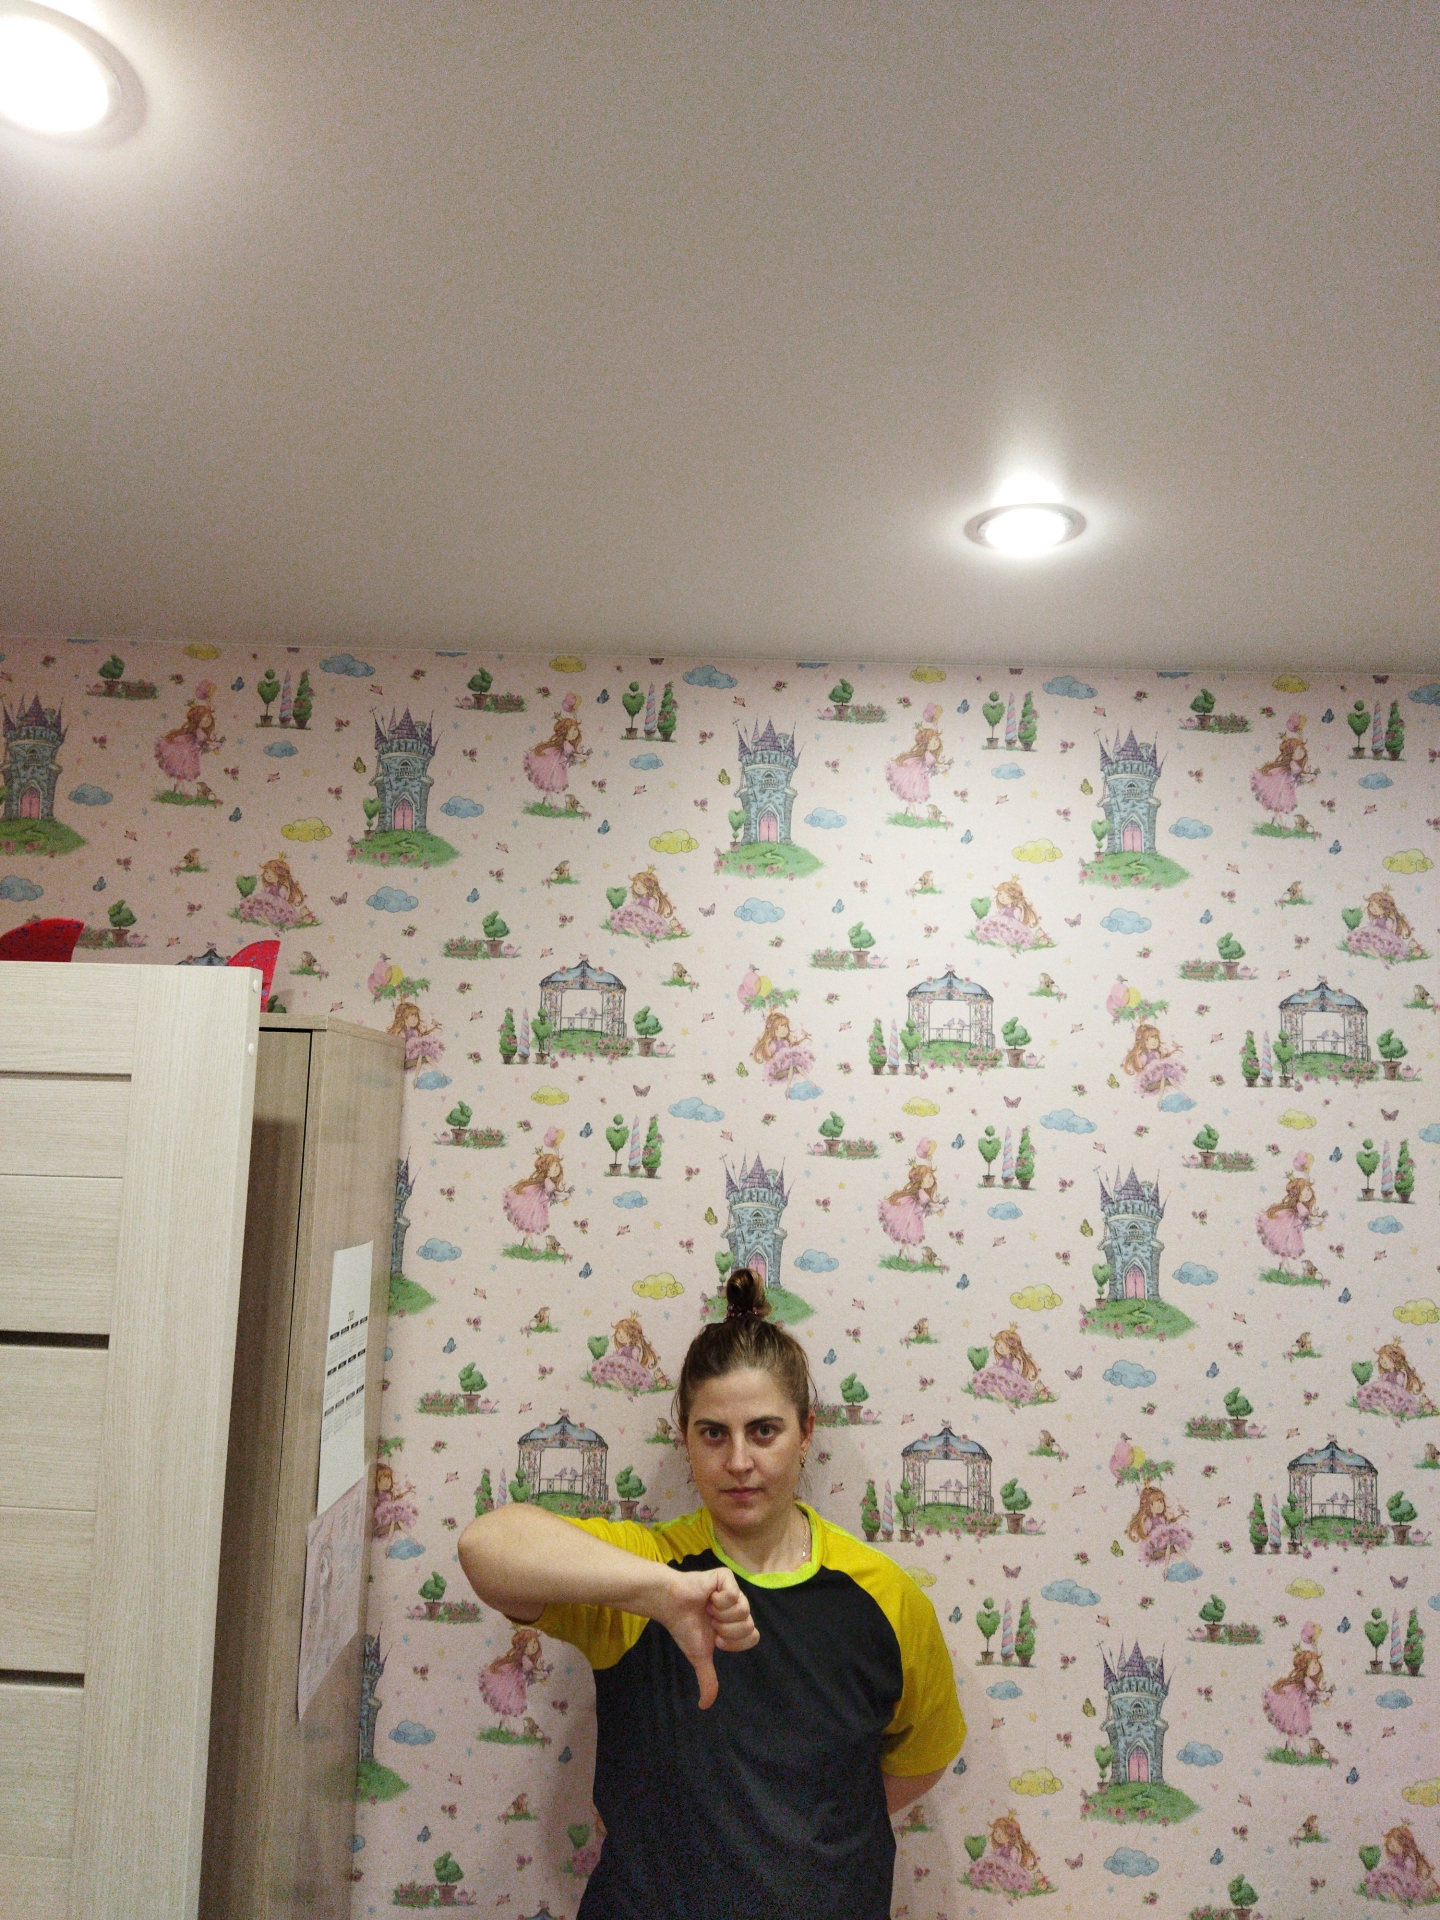
Label: noise